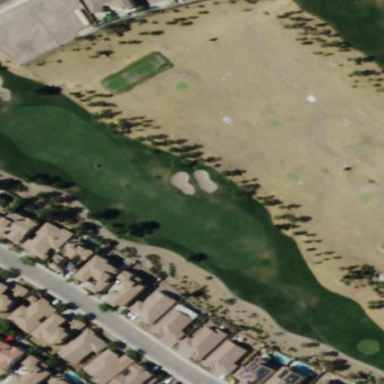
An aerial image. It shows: Rough grassy area used for golf.